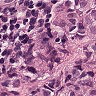
Metastatic tissue present: yes